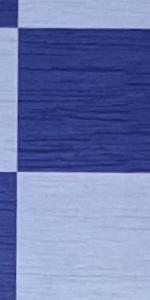
Label: Empty